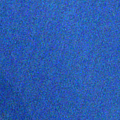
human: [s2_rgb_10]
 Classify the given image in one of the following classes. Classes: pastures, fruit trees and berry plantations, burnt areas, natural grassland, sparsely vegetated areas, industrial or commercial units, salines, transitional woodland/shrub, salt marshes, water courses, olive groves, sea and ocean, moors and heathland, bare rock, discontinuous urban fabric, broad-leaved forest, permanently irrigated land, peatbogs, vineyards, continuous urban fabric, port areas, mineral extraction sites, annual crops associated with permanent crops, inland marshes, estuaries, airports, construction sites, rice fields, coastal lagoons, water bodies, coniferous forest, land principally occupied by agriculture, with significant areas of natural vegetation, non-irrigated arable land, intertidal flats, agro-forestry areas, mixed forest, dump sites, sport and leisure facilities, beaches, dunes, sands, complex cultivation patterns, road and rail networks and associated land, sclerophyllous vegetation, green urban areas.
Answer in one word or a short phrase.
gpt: water bodies